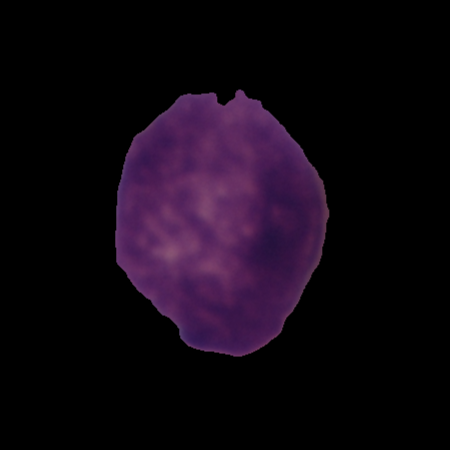
Label: cancer